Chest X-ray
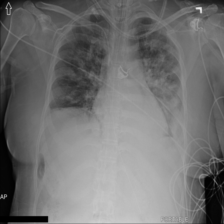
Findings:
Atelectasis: negative
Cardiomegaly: negative
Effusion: negative
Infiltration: positive
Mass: negative
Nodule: negative
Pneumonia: negative
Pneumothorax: negative
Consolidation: negative
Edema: negative
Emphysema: negative
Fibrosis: negative
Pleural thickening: negative
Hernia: negative